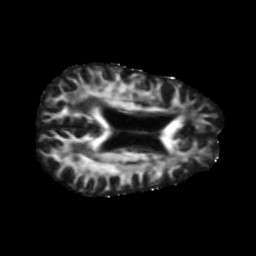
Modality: FA
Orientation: axial
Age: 56
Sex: male
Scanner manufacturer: siemens
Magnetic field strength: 3 T
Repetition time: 5.47 s
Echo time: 0.0854 s